Question: So I was trying to use apply a diff file to my git dev branch. The diff I wanted to apply was this one here: <URL>
I used 'git apply PATH_TO_PATCH.patch'
Now on trying to apply it I get a load of errors cumulating with a
'''
fatal: git apply: bad git-diff - expected /dev/null on line 47
'''
Thing is line 47 reads '--- /dev/null'
I saw on another forum somebody say there was a trailing white space after the '/dev/null' part but there isn't.
In case its any help I'm also being thrown errors of trailing white spaces on lines 9, 10, 11, 12 and 13 - despite their NOT being any trailing white spaces.
In any case the diff is being generated by git - I'm just copying and pasting it into notepad.
I've also tried using 'curl https://github.com/mbabker/joomla-cms/compare/JHtml_move.patch | git am' but that just gives an error without specifying location.

Any ideas as to why its giving an fatal error when the line actually exists????
---
I tried adding in the 'git am --ignore-space-change --ignore-whitespace PATH_TO_PATCH.patch' however I got first of all (as this was the downloaded patch) an error saying the email was invalid (it had been converted to html code) so I tried to fix that but it kept throwing it up every now and again. Then it said 'previous rebase directory PATH_TO_GITHUB_BRANCH/.git/rebase-apply still exists but mbox given.'. So I found <URL>
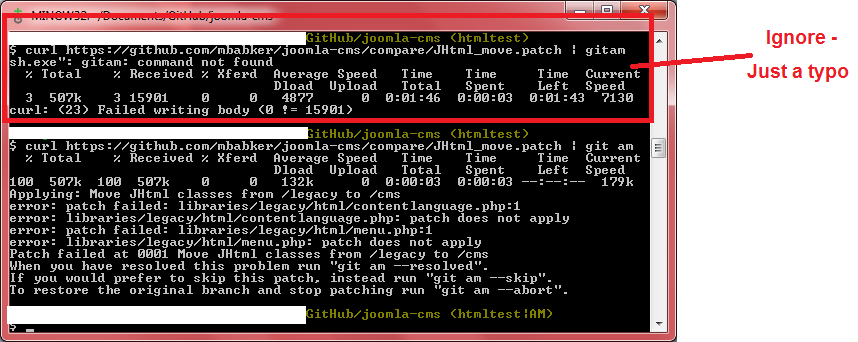
Answer: I also had the same problem:
'''
fatal: git apply: bad git-diff - expected /dev/null on line 47
'''
Yet line 47 reads '--- /dev/null'. The problem I found was that the line endings were in Windows format instead of UNIX format. Converting the line endings to UNIX format in Notepad++ fixed the problem for me.